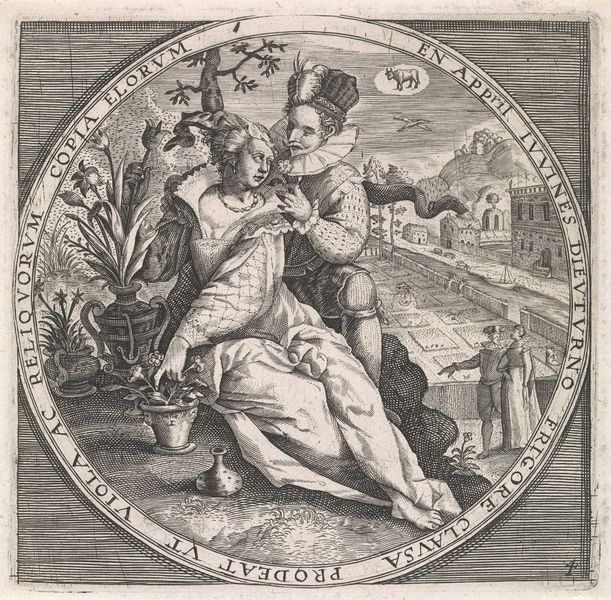
Titel: April: minnend paar
Standort: Amsterdam
Institution: Rijksmuseum
Schlagwörter: feathers, hat, men, people, white, women, black, collar, dress, face, formal, grey, lace, lady, old, portrait, sleeve, wall, woman, flowers, print, plant, pot, vase, woodcut, feather, hand, flower, man, roman, sky, tree, building, hill, house, mountain, houses, trees, knight, garden, plants, drawing, castle, bird, sketch, beard, birds, flying, romantic, couple, pair, writing, town, love, italy, person, city, park, leaves, trunk, rome, inscription, buildings, gardens, art, pots, vases, foot, engraving, seal, circle, coin, cow, finger, leaf, shading, taurus, cityscape, dutch, clown, round, lord, lovers, adam, description, latin, text, big, mustache, snake, sleeves, words, date, medallion, viola, romance, awkward, eve, ox, pennant, biulding, necklet, paradise, courtship, woodblock print, lover, hoses, april, dutch collar, inappropriate touching, willam shakesspare, quilted, adama, renessainse, flyinh, flying cow, sesl, man coin, aprilapril